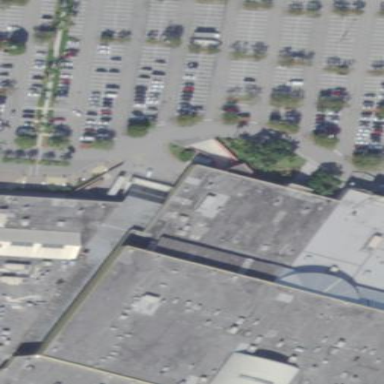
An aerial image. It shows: Cinema.